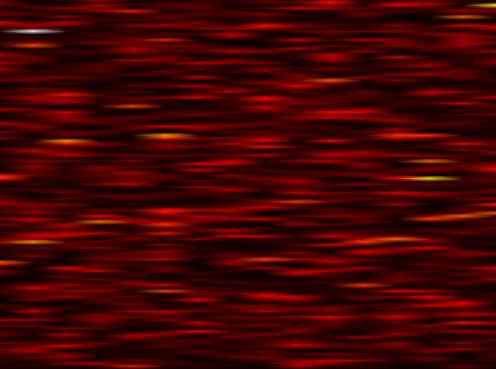
Label: WOLA